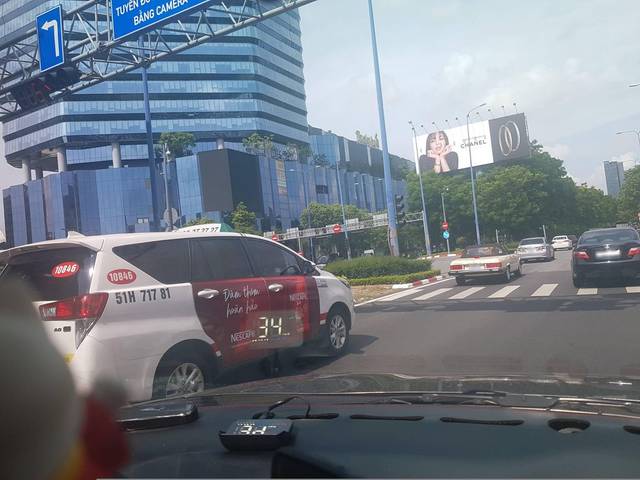
Region: Vietnam
Coordinates: 10.774, 106.723